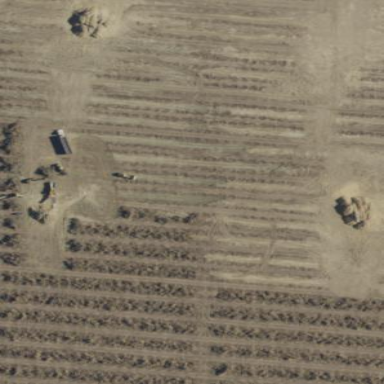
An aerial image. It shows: Orchard.